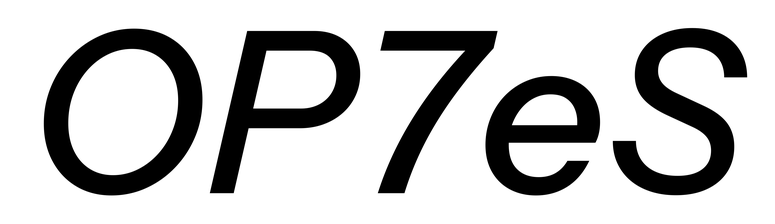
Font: InstrumentSans-Italic_Medium_Italic